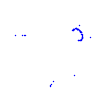
Particle: pion